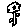
Label: flower